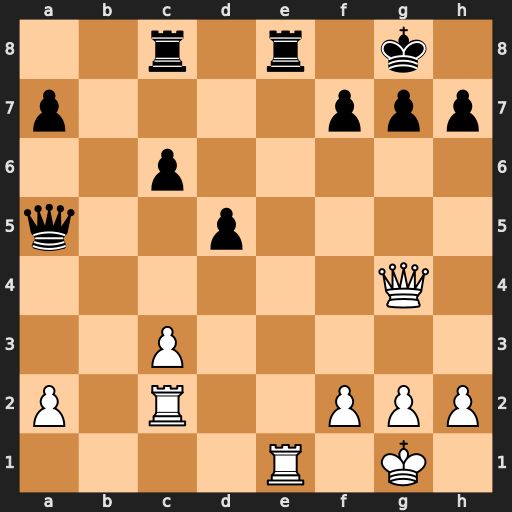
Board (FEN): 2r1r1k1/p4ppp/2p5/q2p4/6Q1/2P5/P1R2PPP/4R1K1
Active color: w
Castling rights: -
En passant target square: -
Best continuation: Rce2 Kf8 Qd7 Qd8 Rxe8+